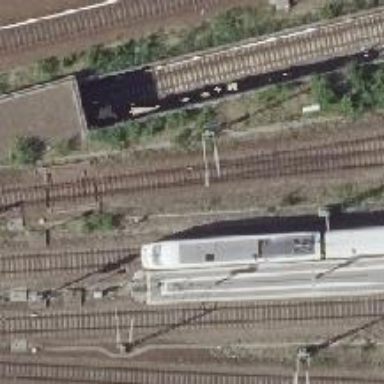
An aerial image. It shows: Railway milestone with catenary mast.